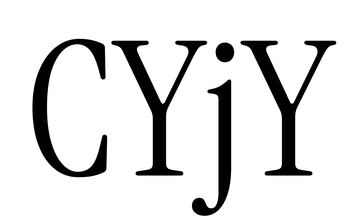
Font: InstrumentSerif-Regular